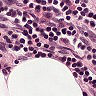
Metastatic tissue present: no